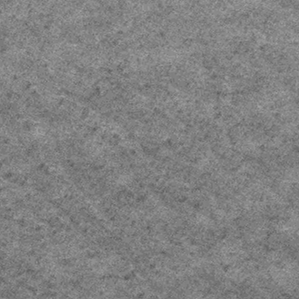
Label: frost